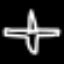
Label: airplane